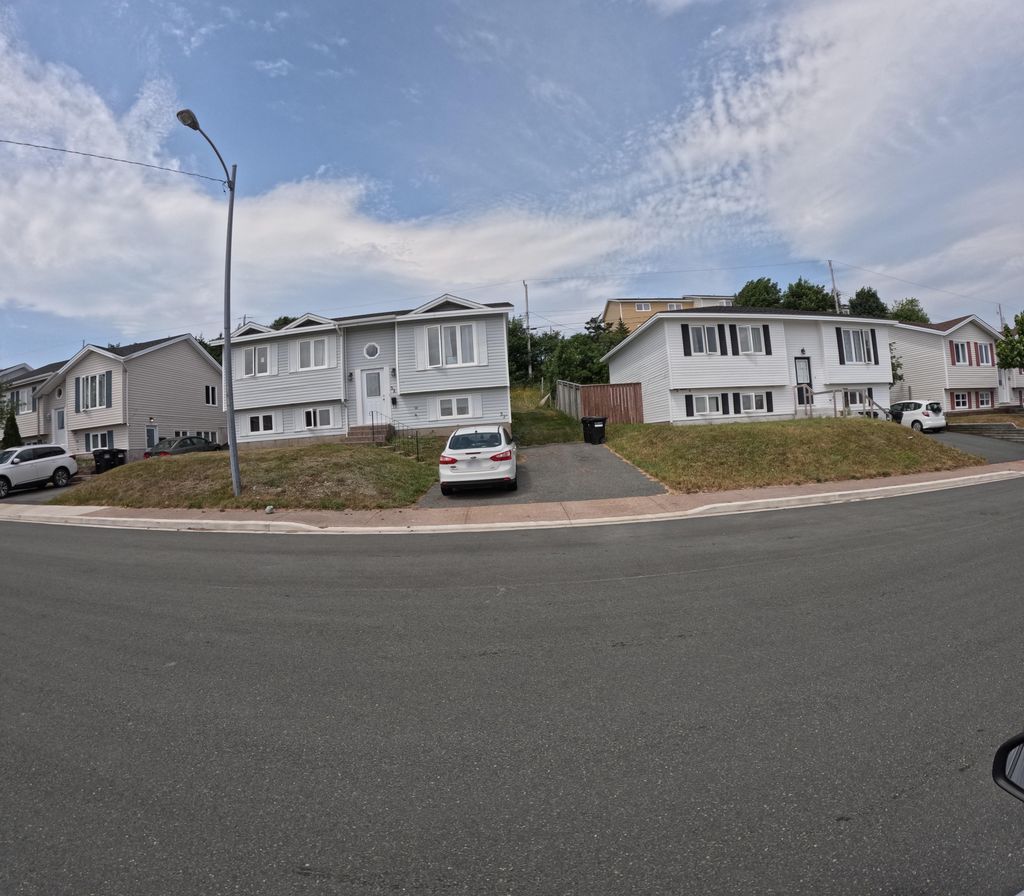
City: st_johns